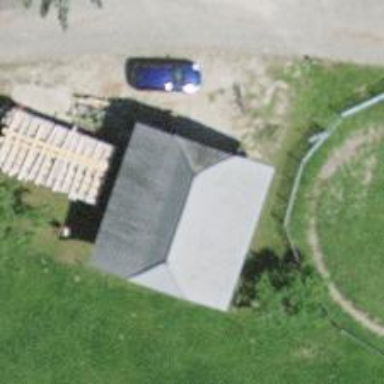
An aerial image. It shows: Farm shop.